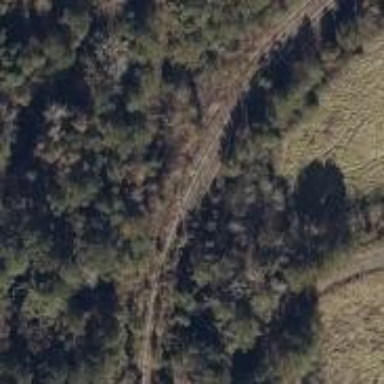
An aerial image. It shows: Disused railway spur.